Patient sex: M
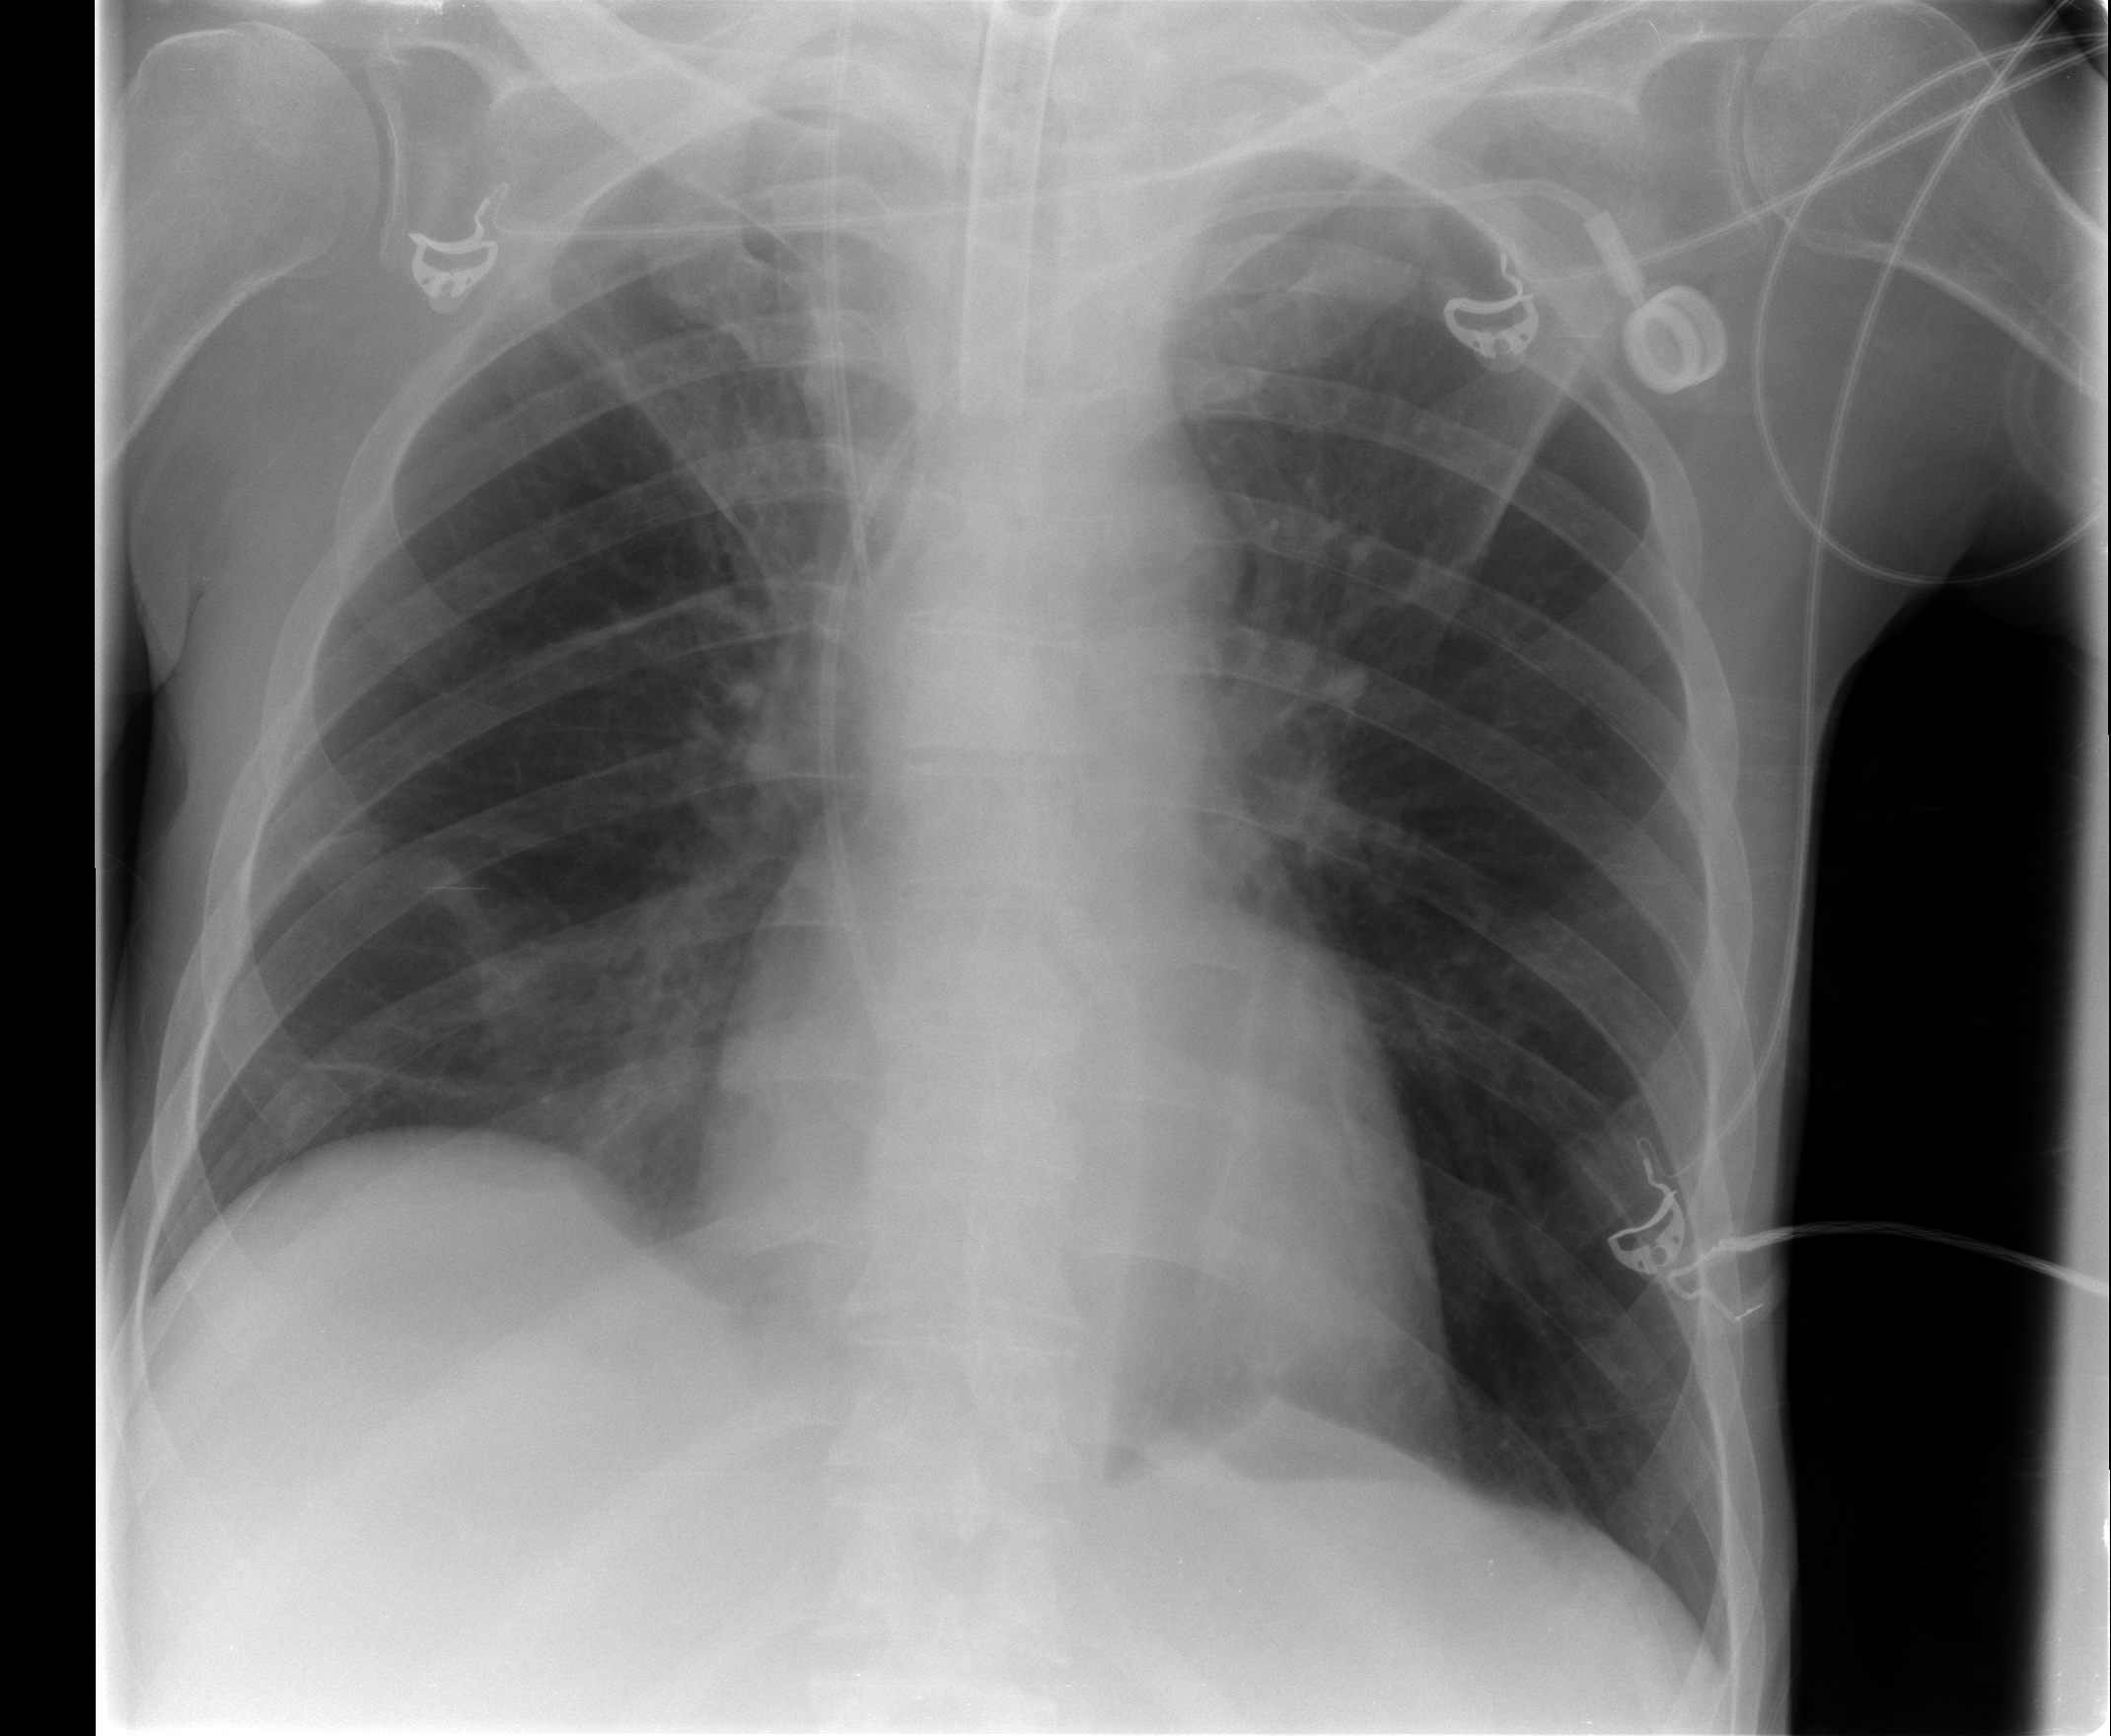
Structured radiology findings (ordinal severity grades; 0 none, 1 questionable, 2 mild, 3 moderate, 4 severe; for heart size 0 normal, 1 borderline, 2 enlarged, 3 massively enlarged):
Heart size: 1
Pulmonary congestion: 2
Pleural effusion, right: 0
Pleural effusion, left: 0
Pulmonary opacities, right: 0
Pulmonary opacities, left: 0
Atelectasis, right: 2
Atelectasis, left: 2